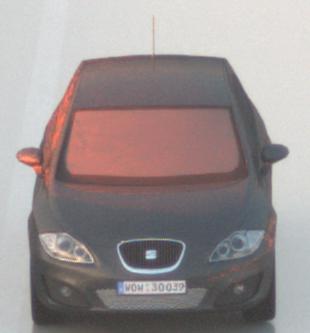
Make: SEAT
Model: Leon 1.4
Detailed model: Leon (1P)
Model produced from: 2009/04
Model produced until: 2010/08
Doors: 5
Color: gray
Road condition: wet road
Daytime: sunrise or sunset
Contrast: medium contrast